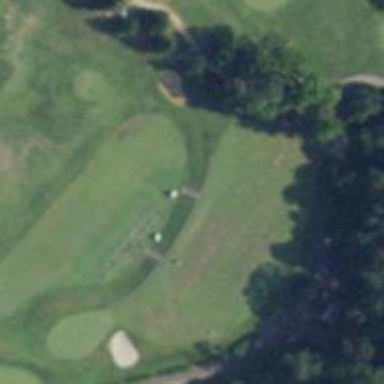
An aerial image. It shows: Pathway for golfing.